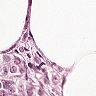
Metastatic tissue present: yes